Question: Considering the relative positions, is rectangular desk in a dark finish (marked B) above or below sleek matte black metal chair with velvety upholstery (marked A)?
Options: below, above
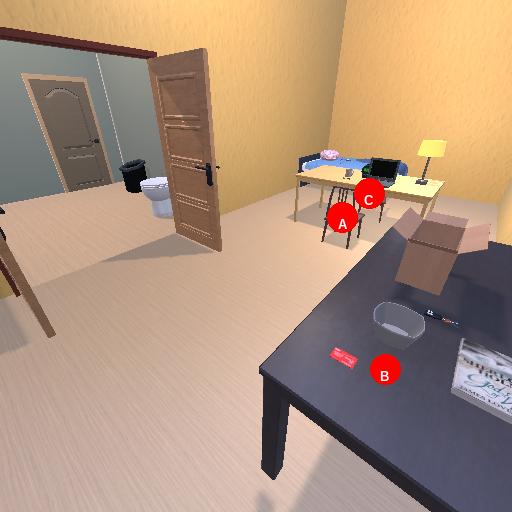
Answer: below